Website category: movie
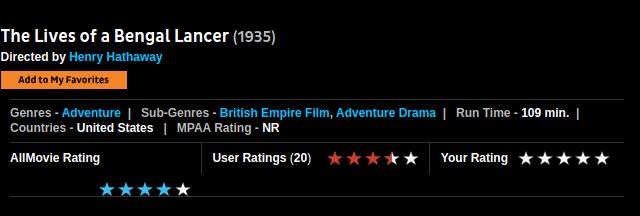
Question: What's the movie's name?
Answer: The Lives of a Bengal Lancer

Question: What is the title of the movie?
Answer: The Lives of a Bengal Lancer

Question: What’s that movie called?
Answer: The Lives of a Bengal Lancer

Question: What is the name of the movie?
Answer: The Lives of a Bengal Lancer

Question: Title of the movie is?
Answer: The Lives of a Bengal Lancer

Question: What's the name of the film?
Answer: The Lives of a Bengal Lancer

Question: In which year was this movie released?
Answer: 1935

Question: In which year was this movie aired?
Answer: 1935

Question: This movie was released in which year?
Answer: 1935

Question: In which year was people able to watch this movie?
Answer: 1935

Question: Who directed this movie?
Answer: Henry Hathaway

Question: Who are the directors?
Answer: Henry Hathaway

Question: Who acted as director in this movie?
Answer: Henry Hathaway

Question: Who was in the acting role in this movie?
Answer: Henry Hathaway

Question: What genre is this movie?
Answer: Adventure

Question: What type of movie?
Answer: Adventure

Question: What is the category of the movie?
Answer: Adventure

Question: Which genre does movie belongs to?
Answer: Adventure

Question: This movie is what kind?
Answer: Adventure

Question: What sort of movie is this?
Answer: Adventure

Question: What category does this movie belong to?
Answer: Adventure

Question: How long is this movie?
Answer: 109 min.

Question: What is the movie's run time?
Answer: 109 min.

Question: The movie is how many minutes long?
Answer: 109 min.

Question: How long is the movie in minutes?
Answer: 109 min.

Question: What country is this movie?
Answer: United States

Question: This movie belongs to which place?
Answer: United States

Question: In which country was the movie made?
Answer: United States

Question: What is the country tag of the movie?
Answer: United States

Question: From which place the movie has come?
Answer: United States